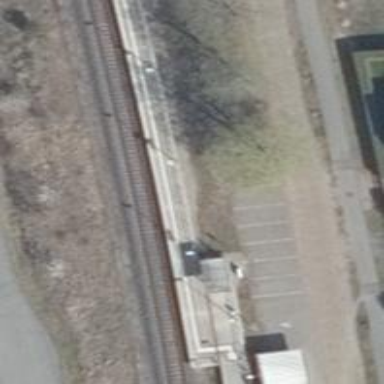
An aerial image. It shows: Public transport station located at railway halt.